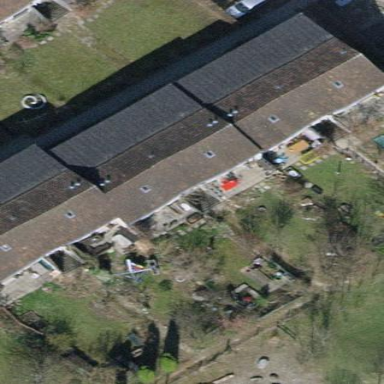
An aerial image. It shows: Building with tile roof.